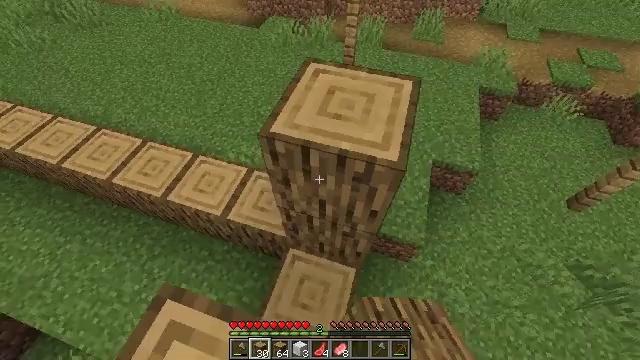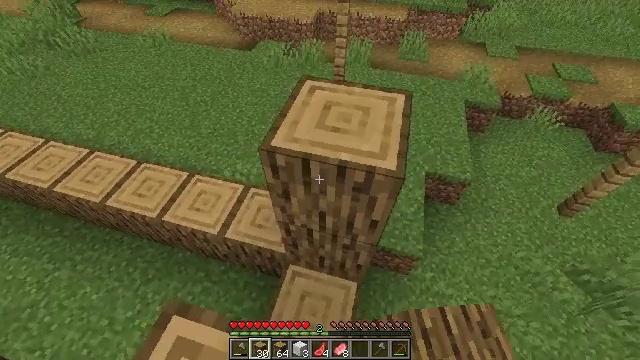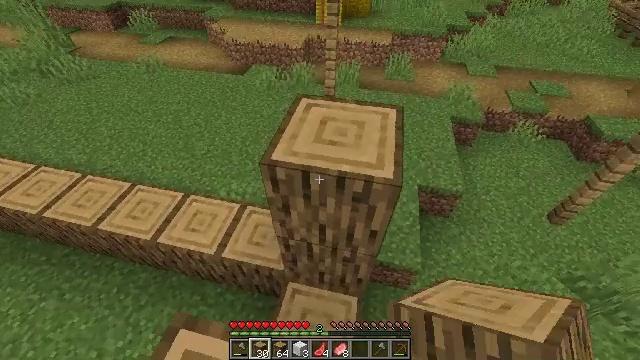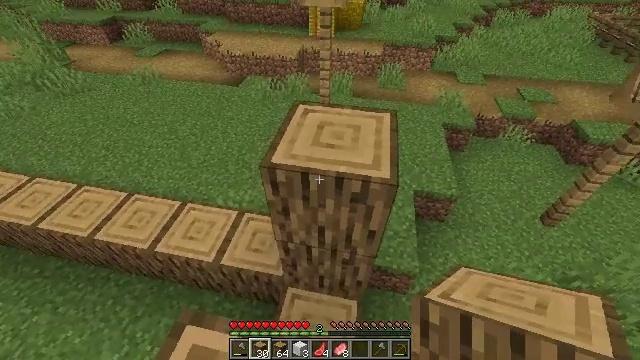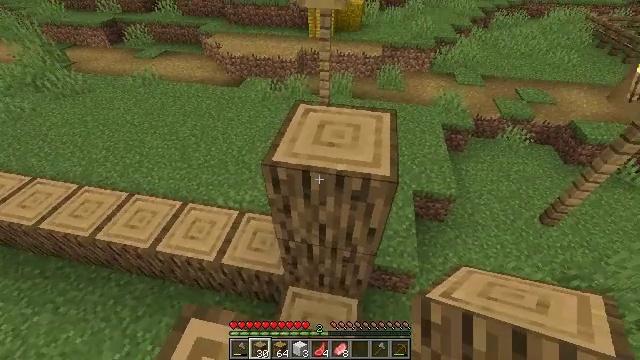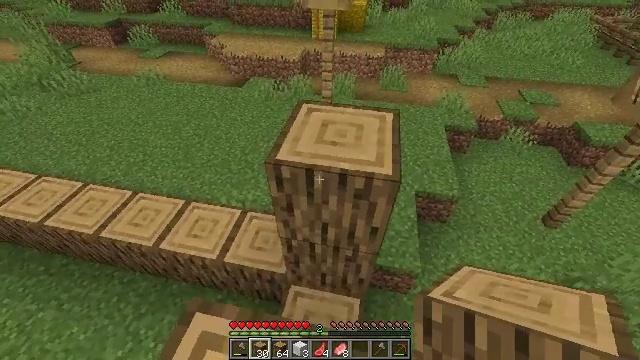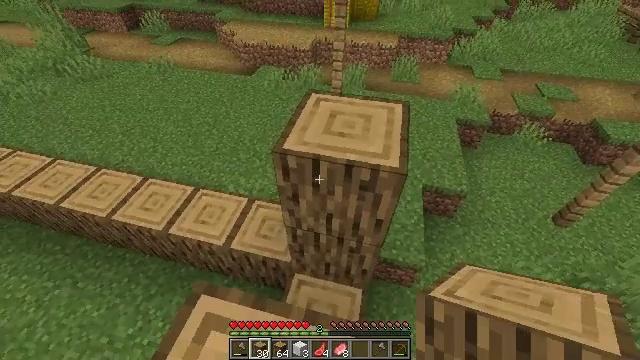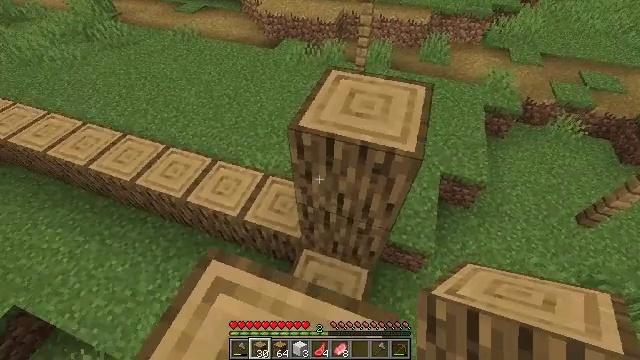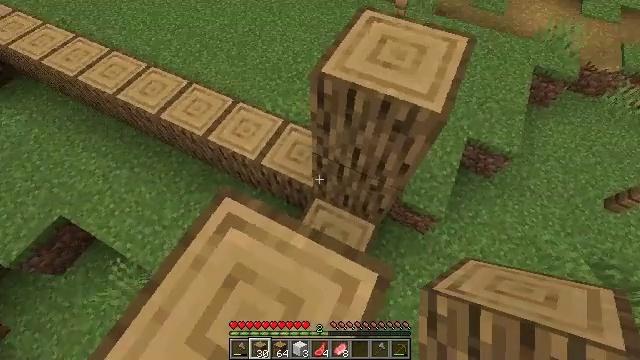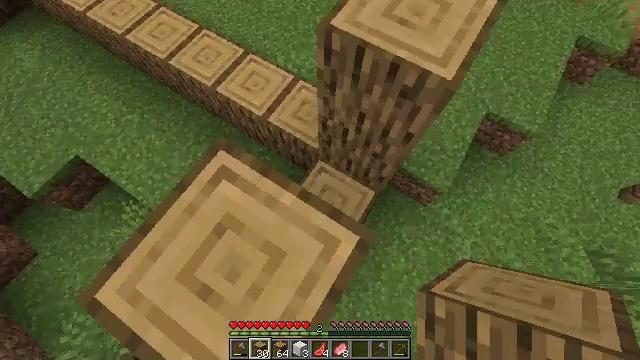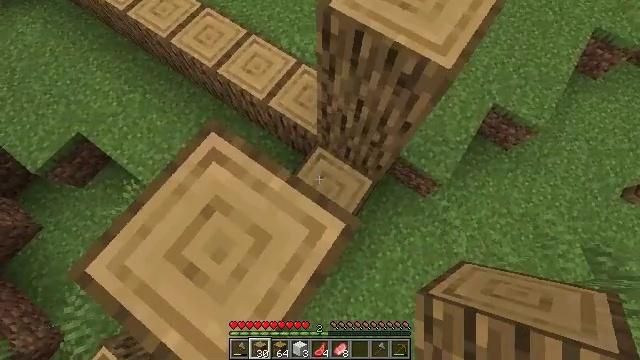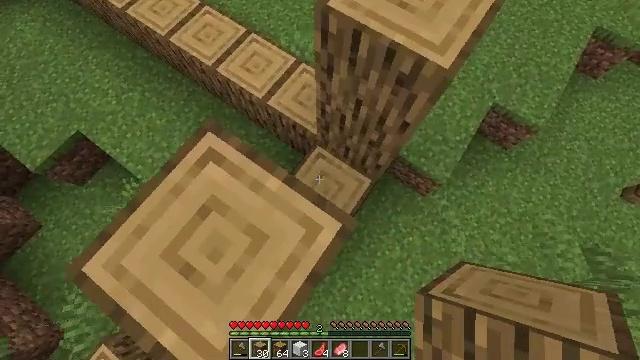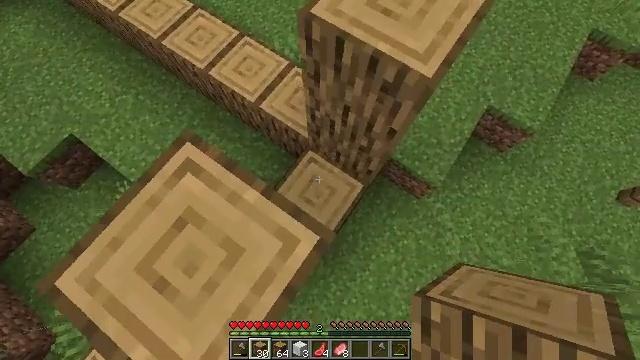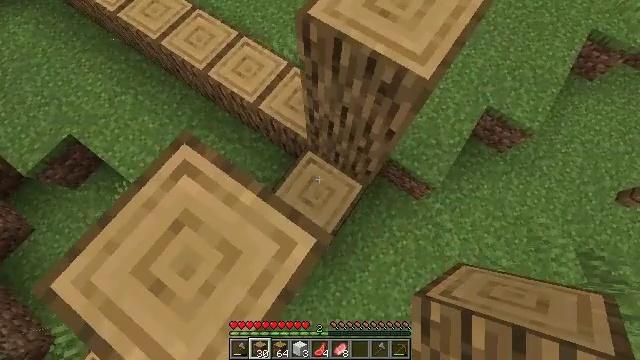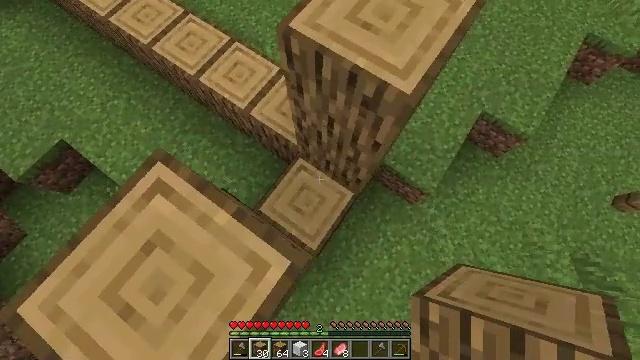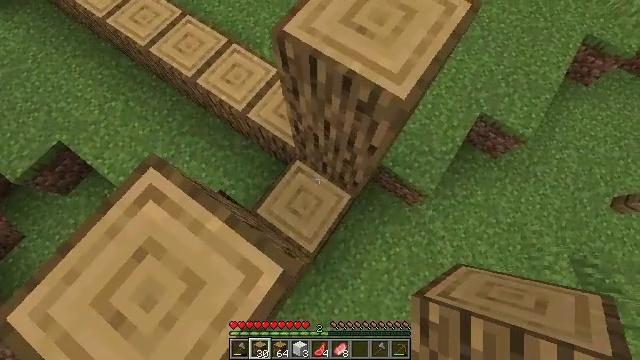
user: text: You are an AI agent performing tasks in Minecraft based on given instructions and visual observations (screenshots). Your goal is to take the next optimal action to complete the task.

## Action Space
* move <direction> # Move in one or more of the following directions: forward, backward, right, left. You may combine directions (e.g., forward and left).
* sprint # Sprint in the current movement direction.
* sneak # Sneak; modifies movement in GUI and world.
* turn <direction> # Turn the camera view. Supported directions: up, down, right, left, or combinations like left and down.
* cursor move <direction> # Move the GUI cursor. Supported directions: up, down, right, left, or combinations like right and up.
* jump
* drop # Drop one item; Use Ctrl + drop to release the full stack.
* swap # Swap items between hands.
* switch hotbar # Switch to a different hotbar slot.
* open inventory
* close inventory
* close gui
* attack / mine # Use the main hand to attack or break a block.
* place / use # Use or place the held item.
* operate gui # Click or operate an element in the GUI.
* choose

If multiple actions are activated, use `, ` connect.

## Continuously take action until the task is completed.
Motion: motion action
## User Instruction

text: Break the grass block.
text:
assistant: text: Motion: move back and move left, sneak, turn right and up
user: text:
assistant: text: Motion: move back, sneak, turn right and up
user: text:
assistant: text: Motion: move back, sneak, turn right and up
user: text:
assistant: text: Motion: sneak
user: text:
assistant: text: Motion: sneak
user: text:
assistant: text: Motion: move right, sneak, turn left and down
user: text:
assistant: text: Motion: move right, sneak, turn left and down
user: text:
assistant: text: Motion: move right, sneak, turn left and down
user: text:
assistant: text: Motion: move right, sneak, turn left and down
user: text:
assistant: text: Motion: move right, sneak, turn left and down
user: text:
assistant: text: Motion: move forward and move right, sneak
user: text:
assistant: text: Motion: move forward and move right, sneak
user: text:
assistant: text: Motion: move forward and move right, sneak
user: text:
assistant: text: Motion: move forward and move right, sneak
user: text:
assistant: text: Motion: move forward and move right, sneak
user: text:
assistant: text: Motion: move forward and move right, sneak
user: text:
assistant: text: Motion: move forward and move right, sneak
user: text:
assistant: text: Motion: move right, sneak
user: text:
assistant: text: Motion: move right, turn left
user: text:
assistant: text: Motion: move right, turn left
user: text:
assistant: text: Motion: move right, turn left
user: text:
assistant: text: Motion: move back and move right, turn left
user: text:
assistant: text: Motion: move back and move right, turn left
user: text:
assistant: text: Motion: move back and move right, turn left and up
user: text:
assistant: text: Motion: move back, turn left and up
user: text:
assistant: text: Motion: move back, turn left and up
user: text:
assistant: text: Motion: move back, turn left and up
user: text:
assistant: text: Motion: move back, turn right and up
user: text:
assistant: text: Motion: move back and move left, turn right and up
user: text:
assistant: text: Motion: move back and move left, turn up